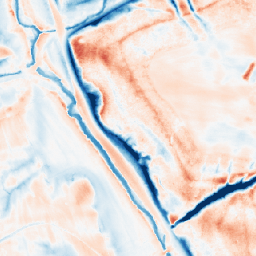
Category: trend_removal
Decomposition family: local_polynomial
Decomposition parameters: window_size: 31
degree: 2
Upsampling method: nearest
Upsampling parameters: scale: 4
Upsampling scale: 4